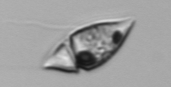
Label: Amphidinium